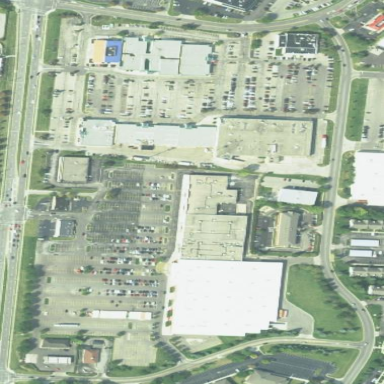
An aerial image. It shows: Retail area.